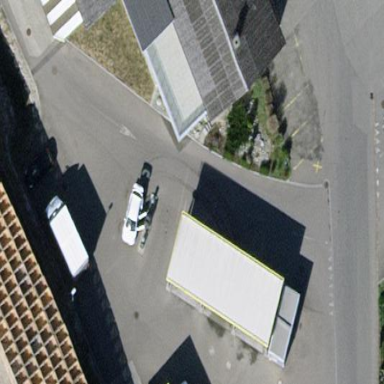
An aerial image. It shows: Building housing car wash facility.